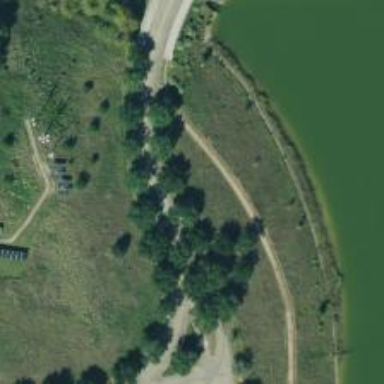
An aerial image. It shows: Driveway leading to service road.